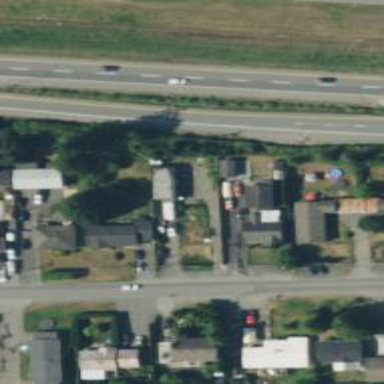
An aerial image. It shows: Detached building.